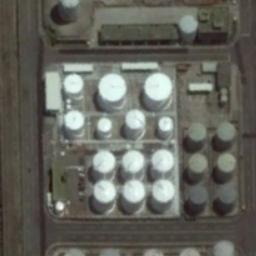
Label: storage_tank